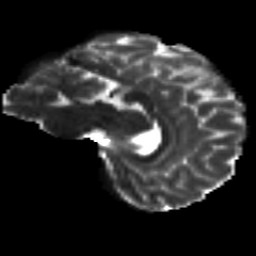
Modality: T2w
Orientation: sagittal
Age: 21
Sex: male
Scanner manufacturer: siemens
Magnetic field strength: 3 T
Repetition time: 8.8 s
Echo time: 0.085 s